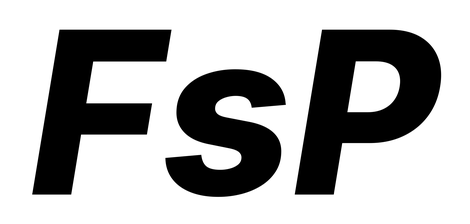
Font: Inter-Italic_ExtraBold_Italic